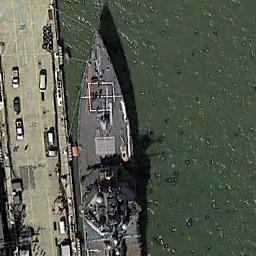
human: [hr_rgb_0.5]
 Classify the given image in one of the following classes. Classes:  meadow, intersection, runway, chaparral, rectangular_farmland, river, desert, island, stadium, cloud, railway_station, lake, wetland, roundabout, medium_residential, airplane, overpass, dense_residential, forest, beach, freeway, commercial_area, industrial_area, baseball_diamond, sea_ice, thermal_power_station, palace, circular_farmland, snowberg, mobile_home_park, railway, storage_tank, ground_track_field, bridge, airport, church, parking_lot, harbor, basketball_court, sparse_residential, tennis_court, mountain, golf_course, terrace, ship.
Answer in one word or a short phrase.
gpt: ship